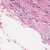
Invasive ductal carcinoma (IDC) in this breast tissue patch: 0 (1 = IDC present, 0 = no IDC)